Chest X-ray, AP view. Patient: 76 years old, sex F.
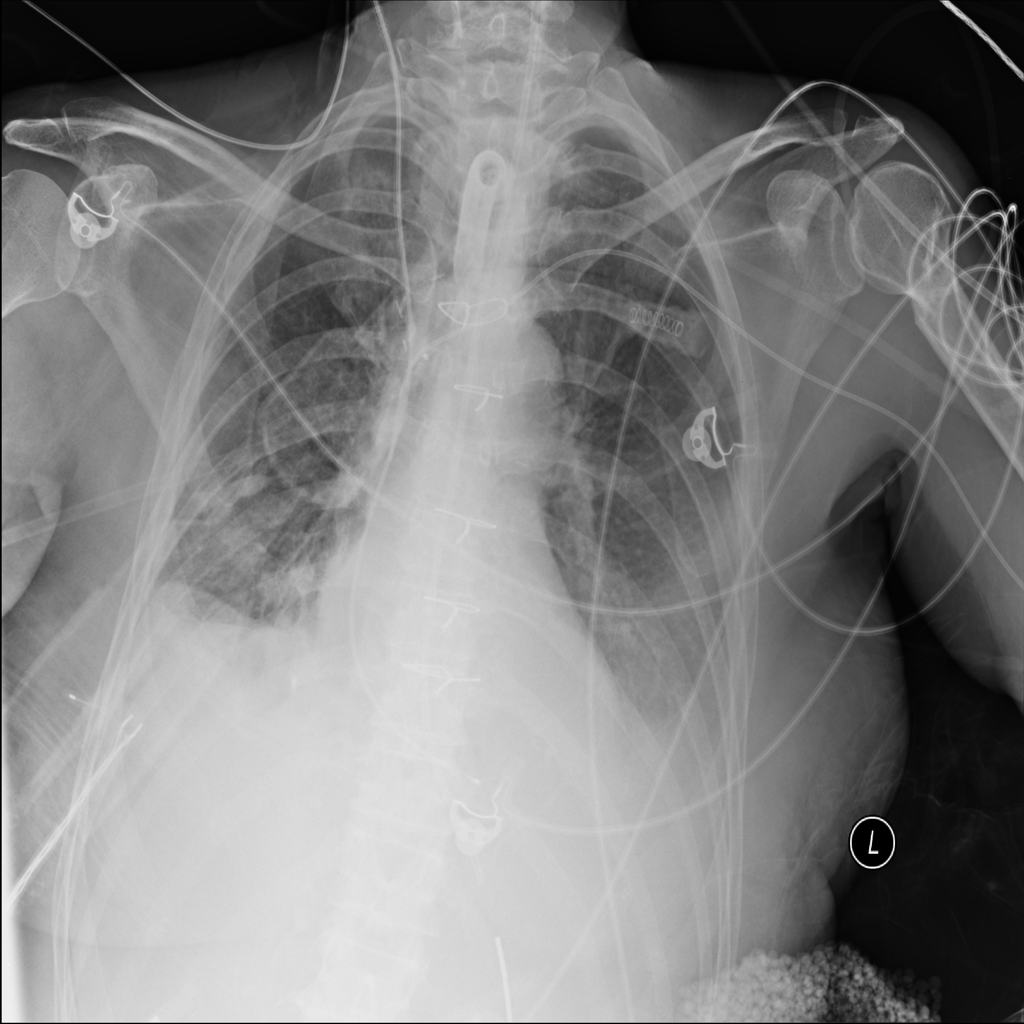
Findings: Effusion